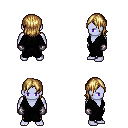
a pixel art fantasy rpg character, male body template, dark elf, purple skin, gray robe, gold greaves, blonde long bangs hairstyle, metal gloves, four views (front, back, left, right), 2x2 character sprite sheet, small pixel art, hard edges, no anti-aliasing